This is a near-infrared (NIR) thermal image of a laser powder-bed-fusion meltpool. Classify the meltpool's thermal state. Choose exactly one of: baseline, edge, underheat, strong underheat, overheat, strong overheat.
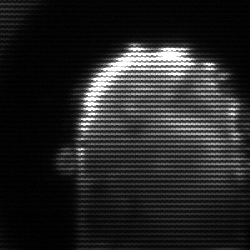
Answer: baseline